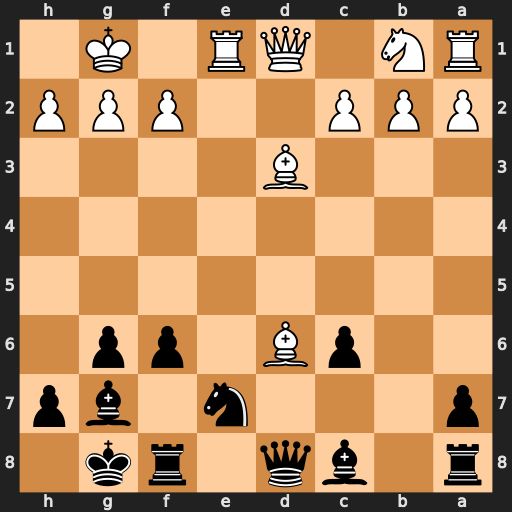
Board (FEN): r1bq1rk1/p3n1bp/2pB1pp1/8/8/3B4/PPP2PPP/RN1QR1K1
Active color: b
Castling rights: -
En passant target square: -
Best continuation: Qxd6 Bc4+ Nd5